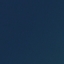
Land use / land cover class: SeaLake